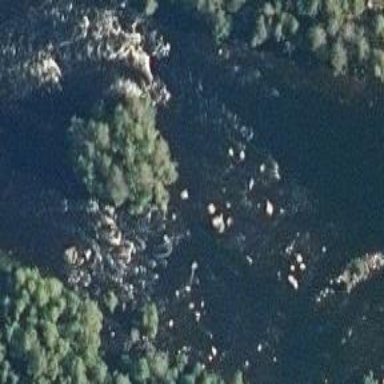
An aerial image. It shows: River with rapids.